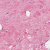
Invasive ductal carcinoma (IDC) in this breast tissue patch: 0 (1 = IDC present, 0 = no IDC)